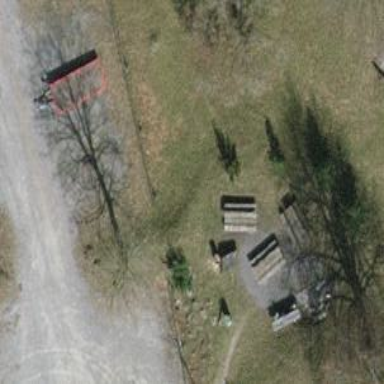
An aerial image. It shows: Picnic table located in leisure land area.